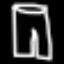
Label: pants